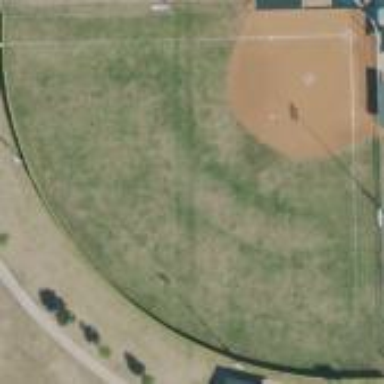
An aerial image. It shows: Softball pitch for leisure sports.